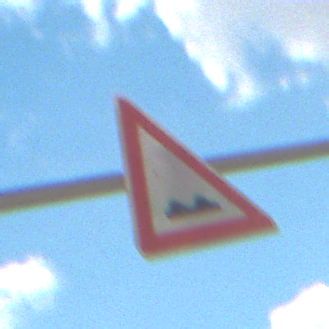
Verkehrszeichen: UnebeneFahrbahn
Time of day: Midday
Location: Outdoor (Nature)
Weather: PartlyCloudy
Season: Autumn
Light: Natural